Chest X-ray:
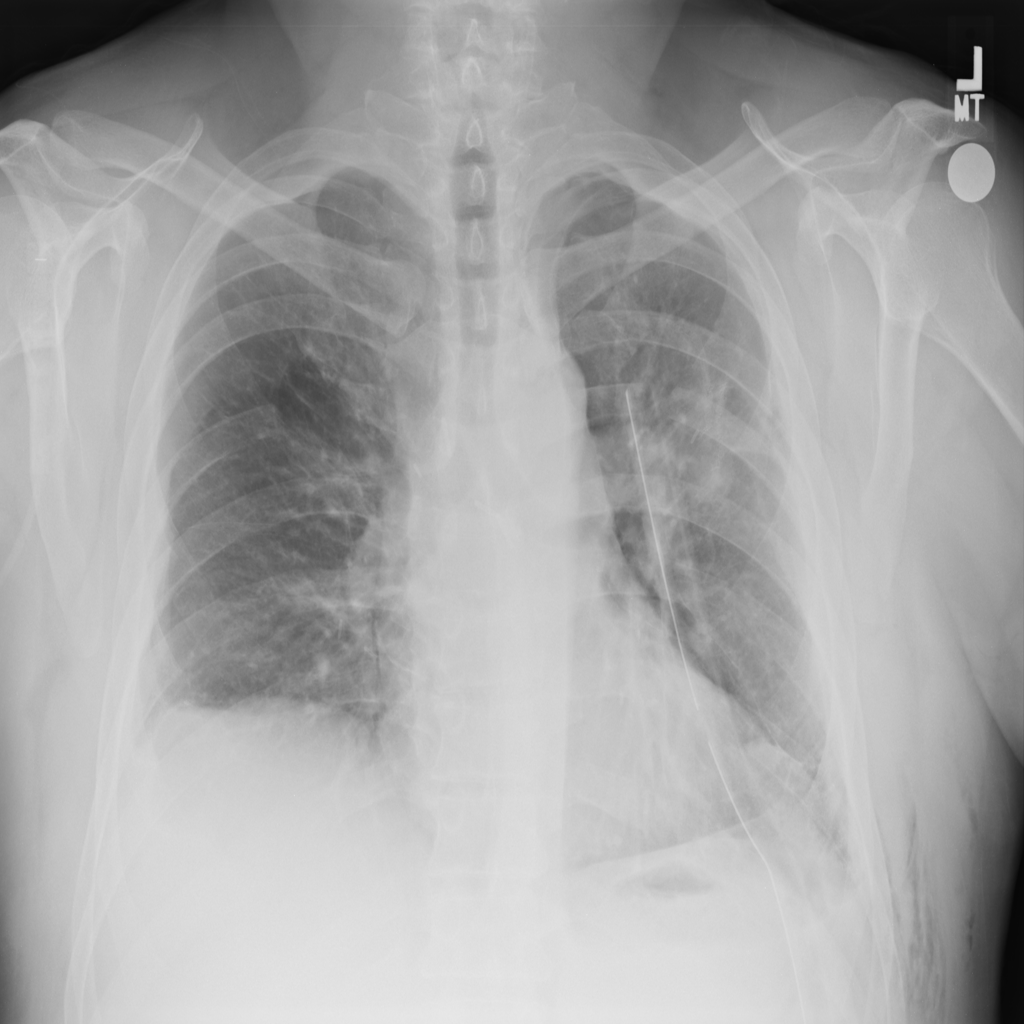
Findings: Fracture, Consolidation, Effusion, Pleural Thickening
No abnormal finding: no